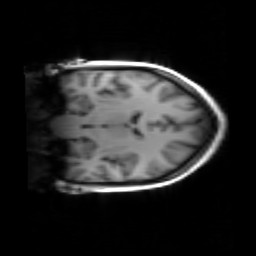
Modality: inplaneT1
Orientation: coronal
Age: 28
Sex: female
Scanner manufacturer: siemens
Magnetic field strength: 3 T
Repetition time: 1.2 s
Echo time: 0.00251 s